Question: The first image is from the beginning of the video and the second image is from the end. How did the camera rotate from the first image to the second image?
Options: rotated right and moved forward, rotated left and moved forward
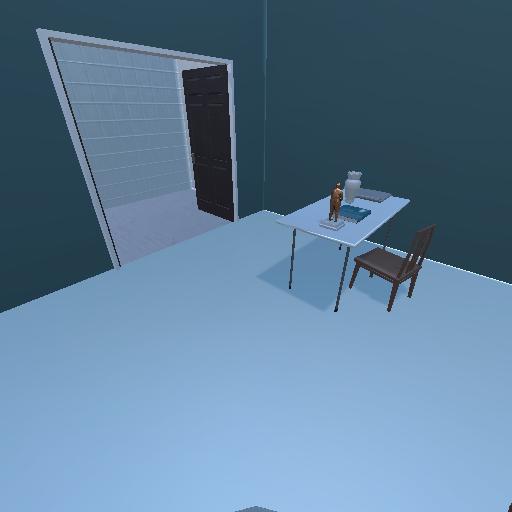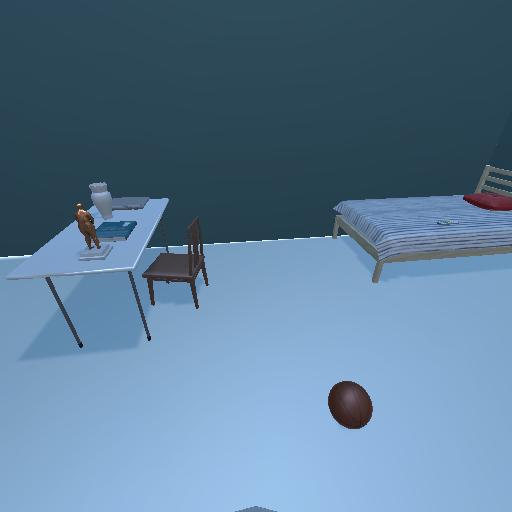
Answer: rotated right and moved forward